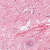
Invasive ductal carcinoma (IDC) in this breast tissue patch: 0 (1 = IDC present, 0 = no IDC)